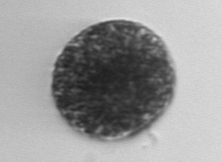
Label: Vicicitus_globosus